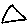
Label: triangle